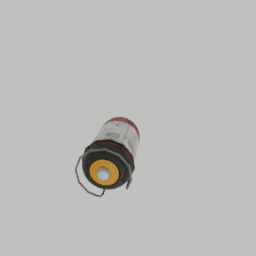
Label: tools